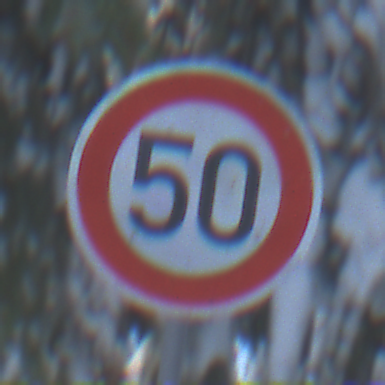
Verkehrszeichen: Geschwindigkeit50
Umgebung: Outdoor, Nature
Tageszeit: MorningAfternoon
Wetter: Clear
Licht: Natural
Jahreszeit: Winter
Kontrast: LowContrast